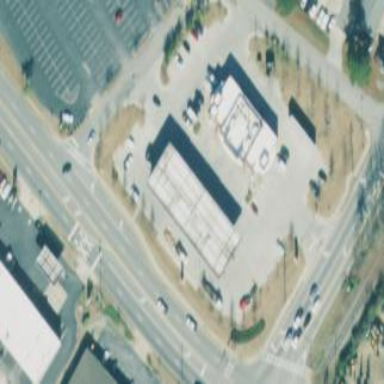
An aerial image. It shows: Fuel station with roof.